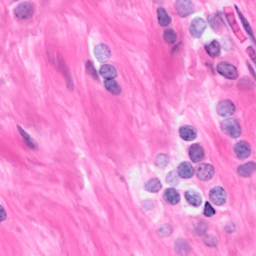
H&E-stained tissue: Breast